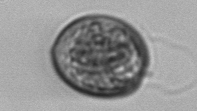
Label: Prorocentrum